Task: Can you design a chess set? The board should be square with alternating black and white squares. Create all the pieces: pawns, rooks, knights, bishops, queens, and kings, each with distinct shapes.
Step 391:
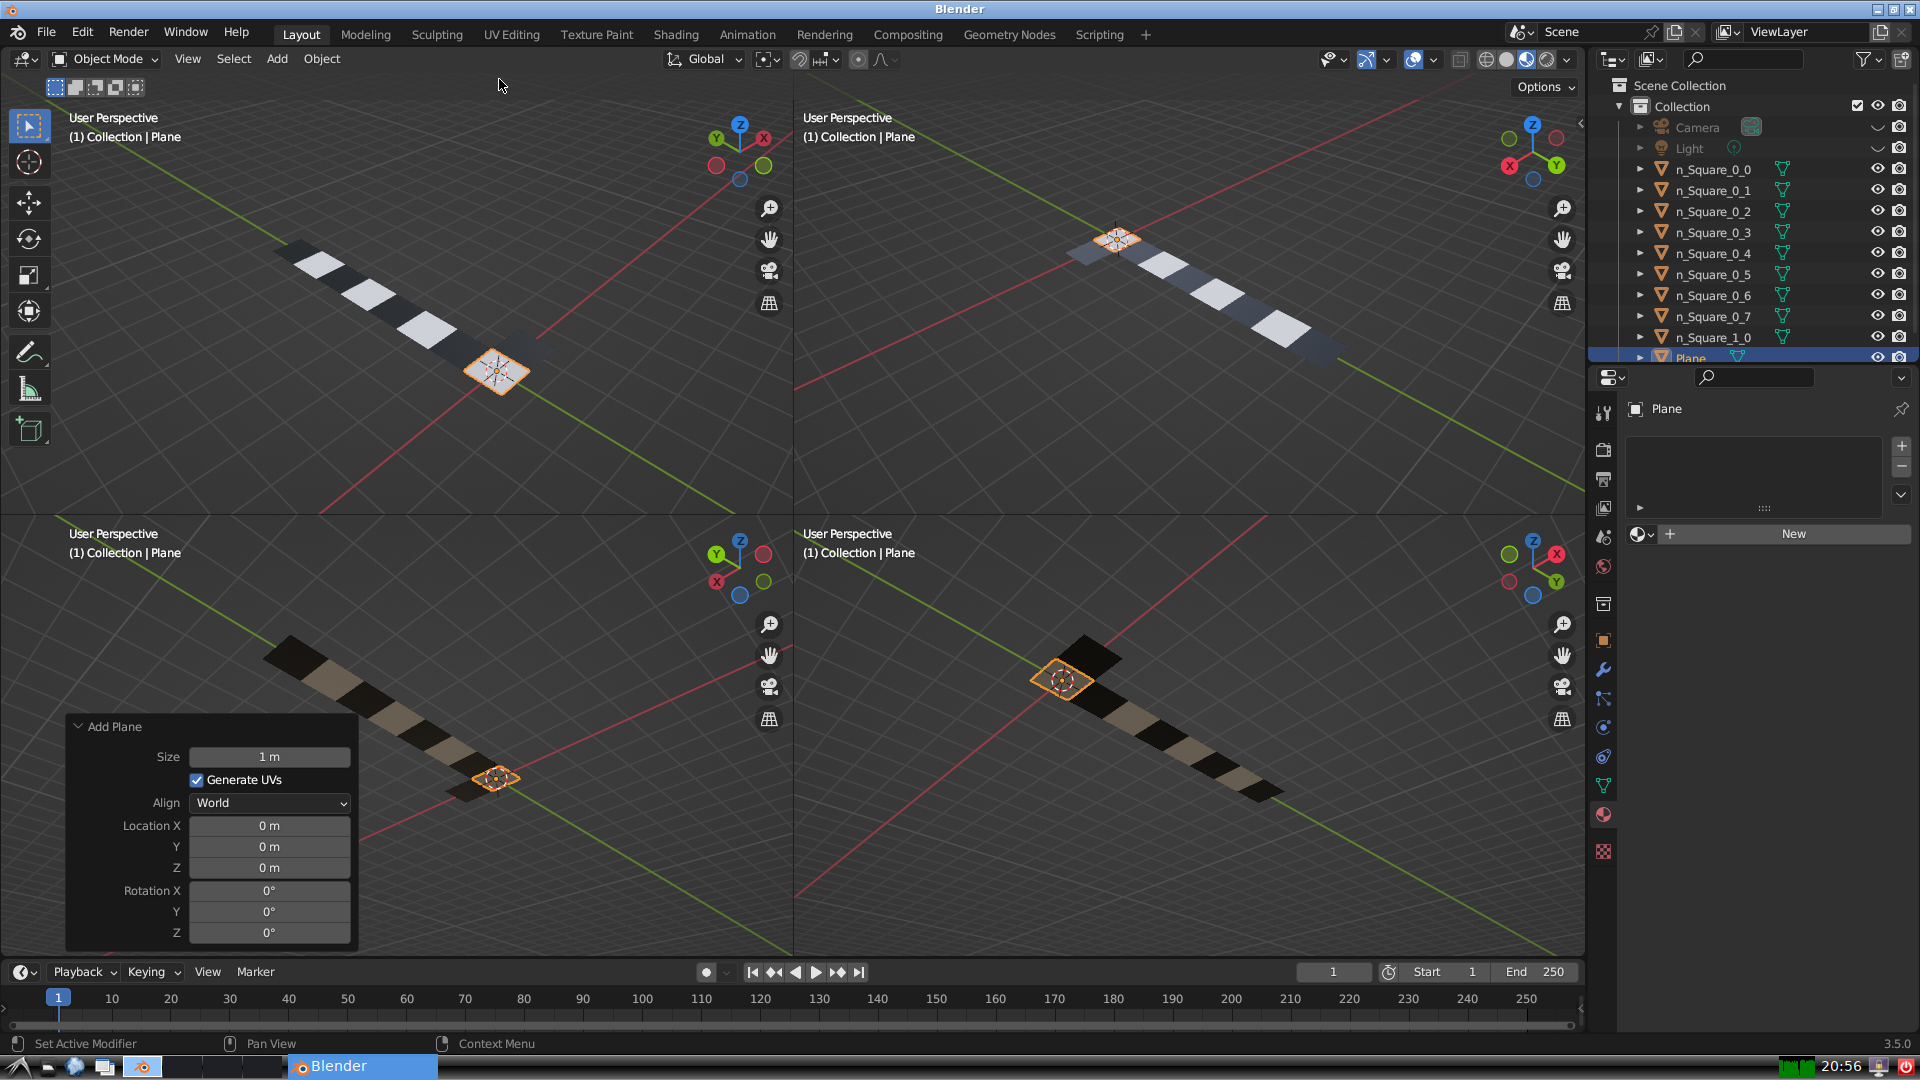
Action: {"mouse_move": [270, 758]}